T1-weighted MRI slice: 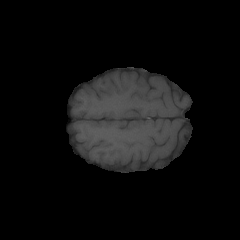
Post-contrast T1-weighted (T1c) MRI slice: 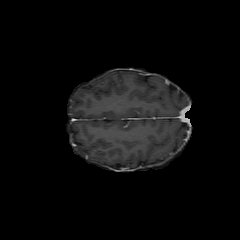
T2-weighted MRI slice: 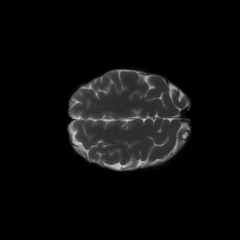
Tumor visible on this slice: no